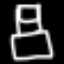
Label: chair